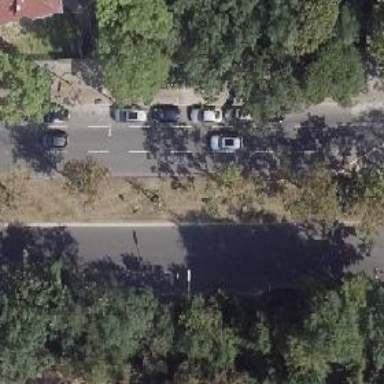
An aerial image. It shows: Dual carriageway secondary road with asphalt surface.